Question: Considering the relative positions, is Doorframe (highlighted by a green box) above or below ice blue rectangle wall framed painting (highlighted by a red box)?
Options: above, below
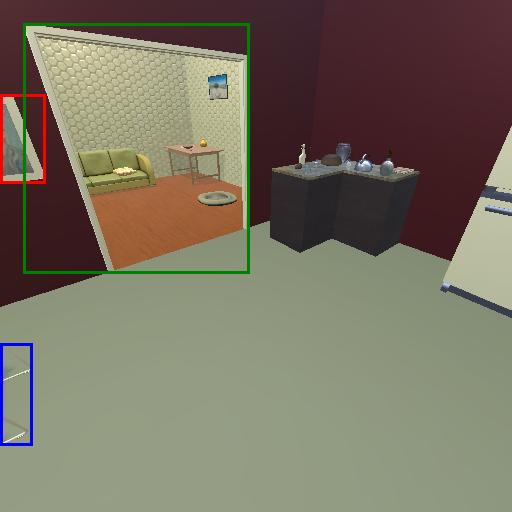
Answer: above